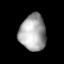
Tissue: lung
Cell type: Epithelial cells
Senescence score: 0.1556
Nuclear area (px): 936
Mean DAPI intensity: 167.362